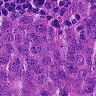
Metastatic tissue present: yes